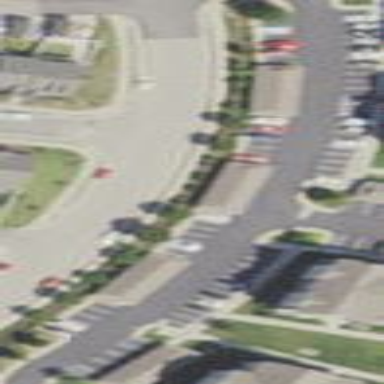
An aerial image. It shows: Parking area.